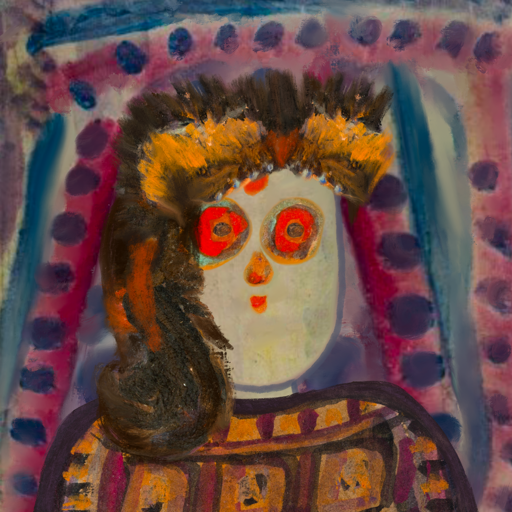
Background: HillGirl, Head And Neck Front: Hill_Girl, Face Front: Sisters, Bust: Doll, Hair Front: Gypsy_Queen, Head Accessory: Gypsy_Queen, Second Necklace: Blank, Necklace: Blank, Baby: Blank